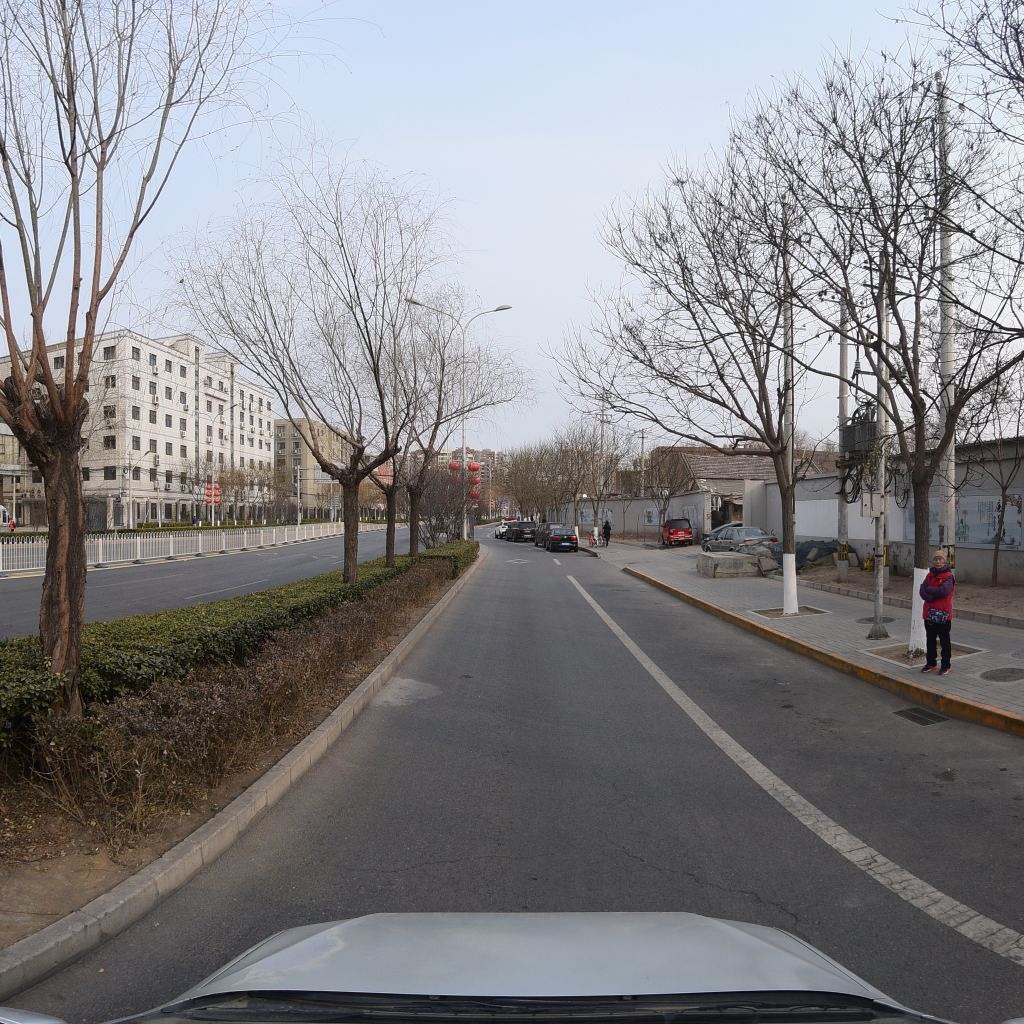
Region: Fengtai
Road damage annotations: transverse crack, longitudinal crack, manhole cover